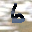
Label: 6